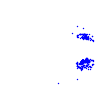
Particle: electron